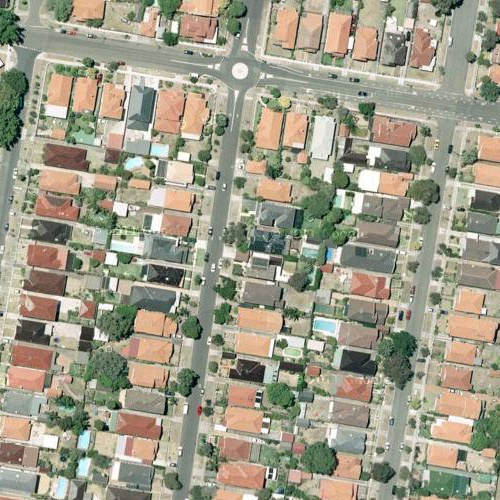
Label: sydney